Question: What I want to achieve is the XML () to do this:

I don't want the xml below because it drag my popup window to the top of screen
'''
<translate
android:fromYDelta="100%p"
android:toYDelta="0%p"
android:fillAfter="true"
android:interpolator="@android:anim/linear_interpolator"
android:duration="500" />
'''
Here's my XML but it doesn't work either :(
'''
<translate
android:fromYDelta="100%p"
android:toYDelta="-100%"
android:fillAfter="true"
android:interpolator="@android:anim/linear_interpolator"
android:duration="500" />
'''
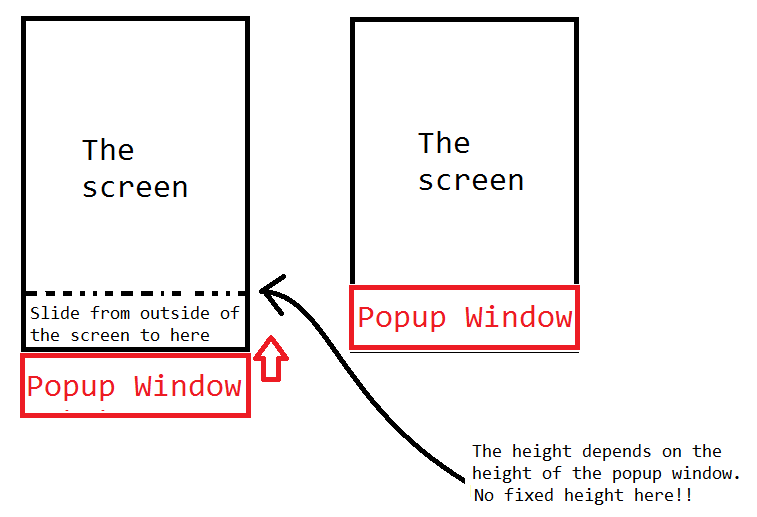
Answer: Very simple to do if you have any experience with animation!
You'll need to create a folder in your /res folder called anim, and inside of that folder put the slide_up.xml animation file:
'''
<set xmlns:android="http://schemas.android.com/apk/res/android">
<translate
android:fromYDelta="100%"
android:toYDelta="0%"
android:duration="1000" />
</set>
'''
And then a slide_down.xml animation file:
'''
<?xml version="1.0" encoding="utf-8"?>
<set xmlns:android="http://schemas.android.com/apk/res/android">
<translate
android:fromYDelta="0%"
android:toYDelta="100%"
android:duration="1000" />
</set>
'''
Then you'll have in your java where you create your fragment:
'''
String FRAGMENT_TAG = "YOURFRAGMENT"; //this is how you'll look for it in the manager
YourFragment f = new YourFragment();
getSupportFragmentManager().beginTransaction()
.setCustomAnimations(R.anim.slide_up,
R.anim.slide_down)
.replace(R.id.menu_container, f, FRAGMENT_TAG)
.addToBackStack(null).commit();
'''
Or if you are using a popup window:
'''
popupwindow.showAtLocation(getWindow().getDecorView().findViewById(android.R.id. content), Gravity.BOTTOM, 0, 0);
'''
And voila! I'm not quite sure of a way to do this through xml only. This seems to be one of the easier ways that is fairly flexible.